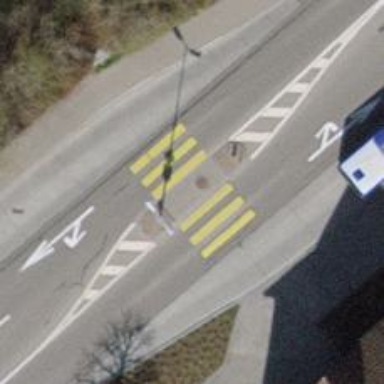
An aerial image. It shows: Uncontrolled crossing with pedestrian island.